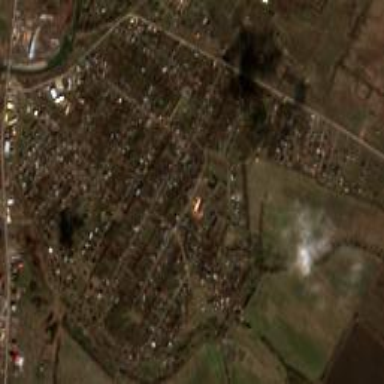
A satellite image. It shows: Residential area located within village.